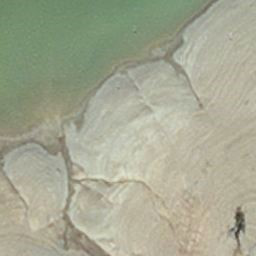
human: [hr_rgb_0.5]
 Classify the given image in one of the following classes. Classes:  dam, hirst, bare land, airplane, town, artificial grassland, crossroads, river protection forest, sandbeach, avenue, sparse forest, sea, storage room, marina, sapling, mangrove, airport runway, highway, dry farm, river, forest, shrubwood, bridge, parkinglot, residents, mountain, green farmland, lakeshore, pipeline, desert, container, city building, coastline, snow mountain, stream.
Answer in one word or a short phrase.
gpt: hirst